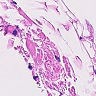
Metastatic tissue present: no